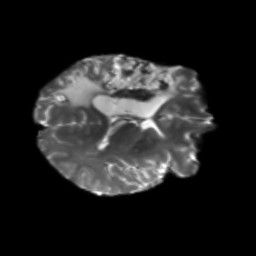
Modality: T2w
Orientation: axial
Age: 46
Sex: male
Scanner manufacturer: siemens
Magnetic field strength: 3 T
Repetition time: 5.25 s
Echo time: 0.08 s